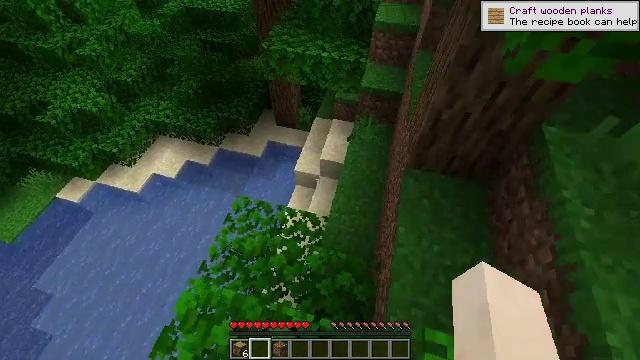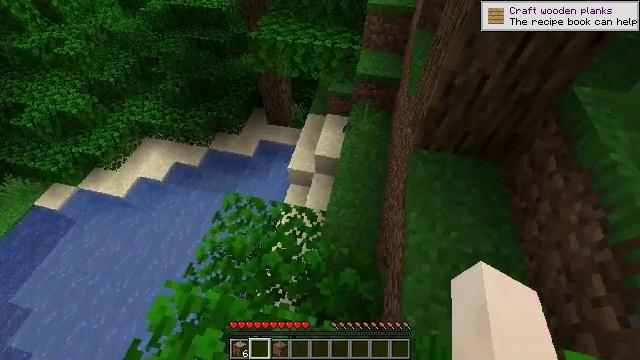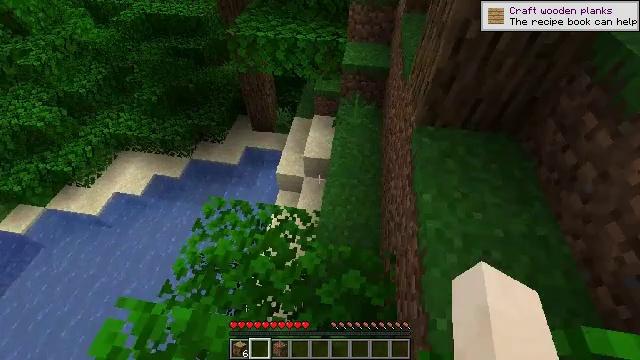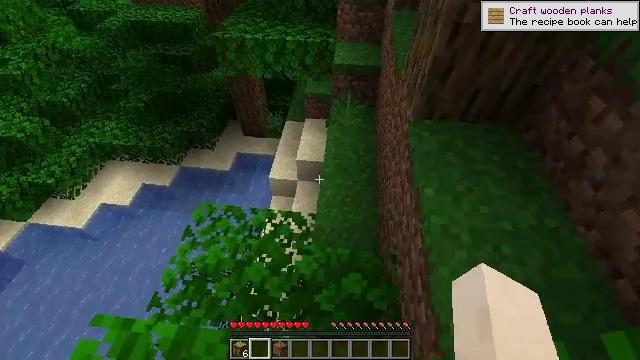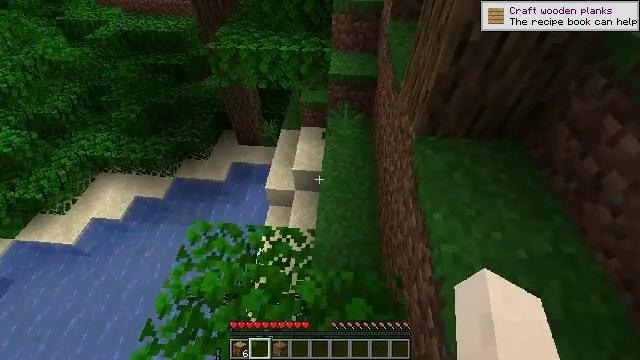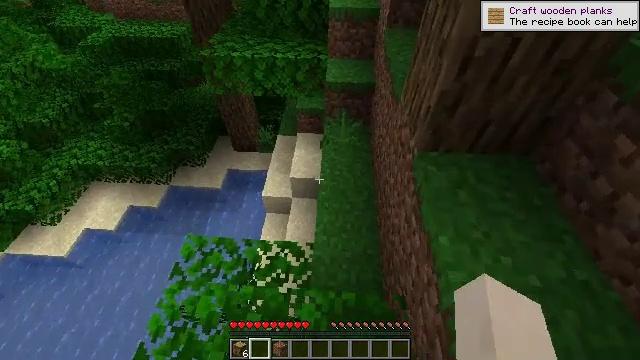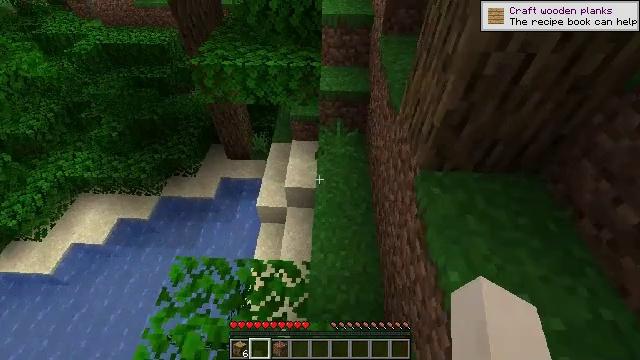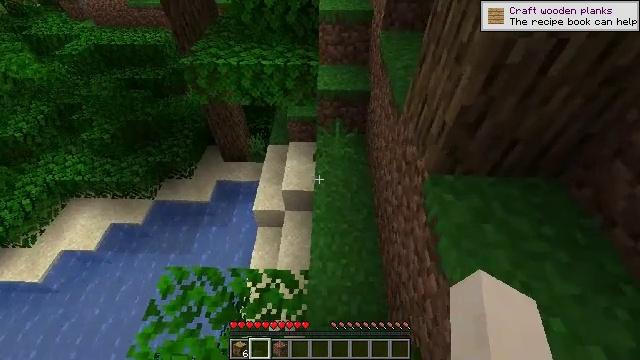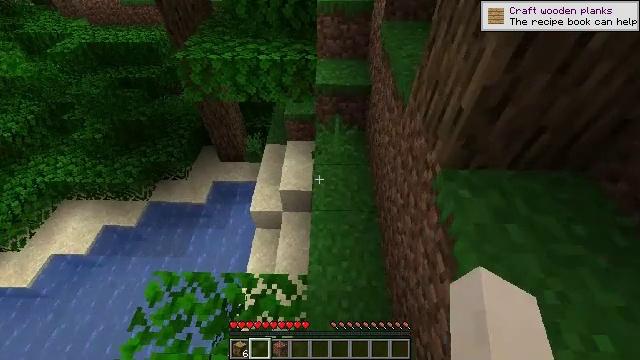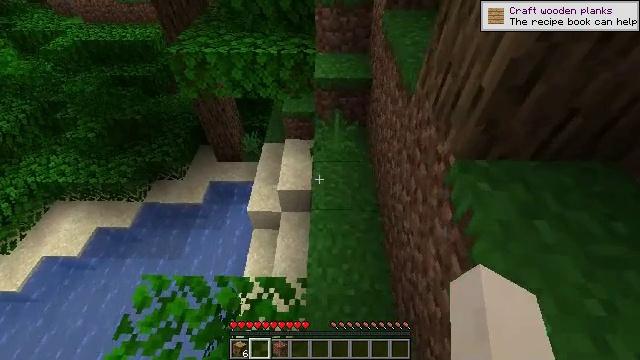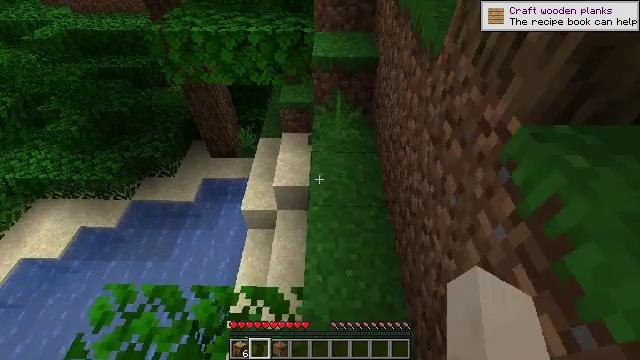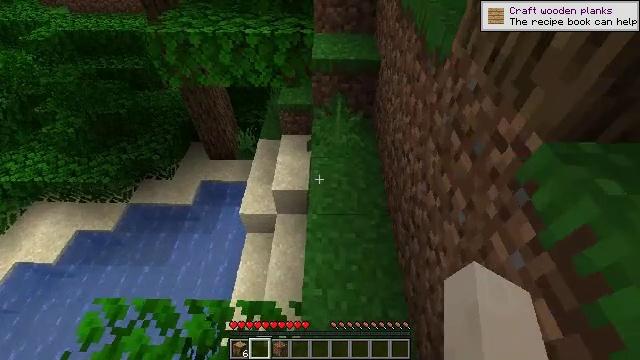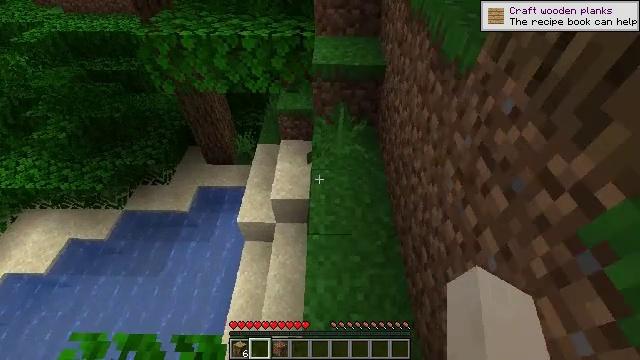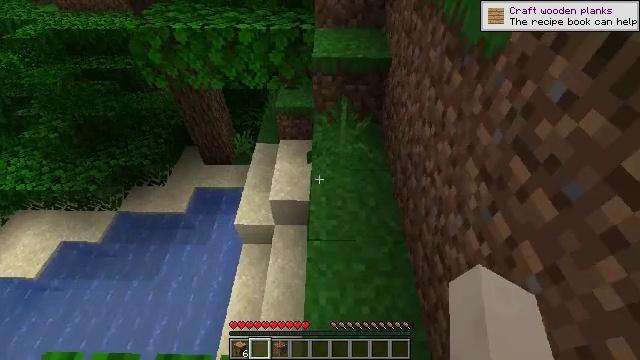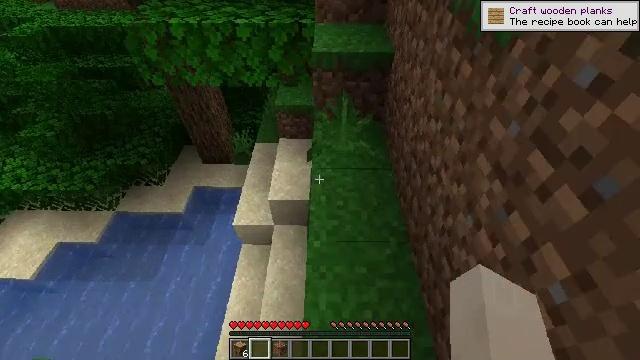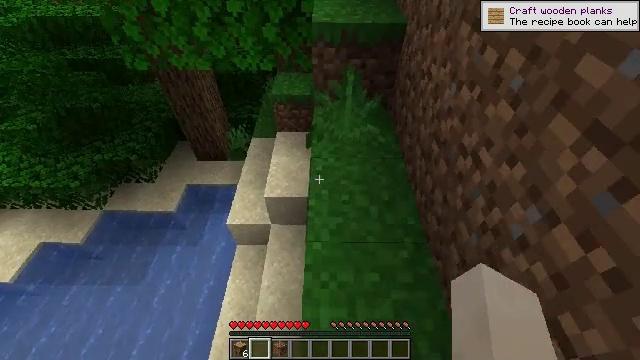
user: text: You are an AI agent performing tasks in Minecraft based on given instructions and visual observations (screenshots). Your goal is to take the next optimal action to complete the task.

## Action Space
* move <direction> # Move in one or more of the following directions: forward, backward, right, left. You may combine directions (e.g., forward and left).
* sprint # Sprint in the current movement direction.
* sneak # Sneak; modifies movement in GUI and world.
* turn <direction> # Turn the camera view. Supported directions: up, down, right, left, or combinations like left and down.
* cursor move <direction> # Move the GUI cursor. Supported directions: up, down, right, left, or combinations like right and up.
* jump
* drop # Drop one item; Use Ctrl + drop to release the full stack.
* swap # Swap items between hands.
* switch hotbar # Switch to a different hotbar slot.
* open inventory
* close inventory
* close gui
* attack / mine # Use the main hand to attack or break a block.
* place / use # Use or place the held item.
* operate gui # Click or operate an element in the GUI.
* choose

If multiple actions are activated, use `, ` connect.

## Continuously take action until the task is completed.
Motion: motion action
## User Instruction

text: Mine the jungle leaves to get saplings or sticks.
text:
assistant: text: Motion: move forward, turn right
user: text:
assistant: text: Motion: move forward, turn right and up
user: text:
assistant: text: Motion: move forward, turn right and up
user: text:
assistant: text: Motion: move forward, turn right and up
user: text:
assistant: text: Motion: move forward, turn right
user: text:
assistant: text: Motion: move forward, turn right
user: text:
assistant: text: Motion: move forward
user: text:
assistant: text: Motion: move forward
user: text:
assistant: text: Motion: move forward
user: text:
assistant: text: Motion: move forward
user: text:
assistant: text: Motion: move forward
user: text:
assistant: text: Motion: move forward
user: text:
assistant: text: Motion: move forward
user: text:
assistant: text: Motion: move forward
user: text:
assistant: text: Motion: move forward
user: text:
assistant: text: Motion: move forward
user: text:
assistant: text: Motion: move forward
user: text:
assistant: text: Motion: move forward
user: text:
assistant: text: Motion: move forward, turn left
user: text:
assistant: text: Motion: move forward, turn left
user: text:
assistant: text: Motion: move forward, turn left
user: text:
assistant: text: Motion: move forward, turn left
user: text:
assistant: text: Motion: move forward, turn left
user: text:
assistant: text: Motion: move forward, turn left
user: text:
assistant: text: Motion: move forward, turn left
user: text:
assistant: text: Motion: move forward, turn left
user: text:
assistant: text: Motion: move forward, turn left and up
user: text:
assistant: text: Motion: move forward, turn left and up
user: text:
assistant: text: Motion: move forward, turn left
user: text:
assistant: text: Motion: move forward, turn left and up